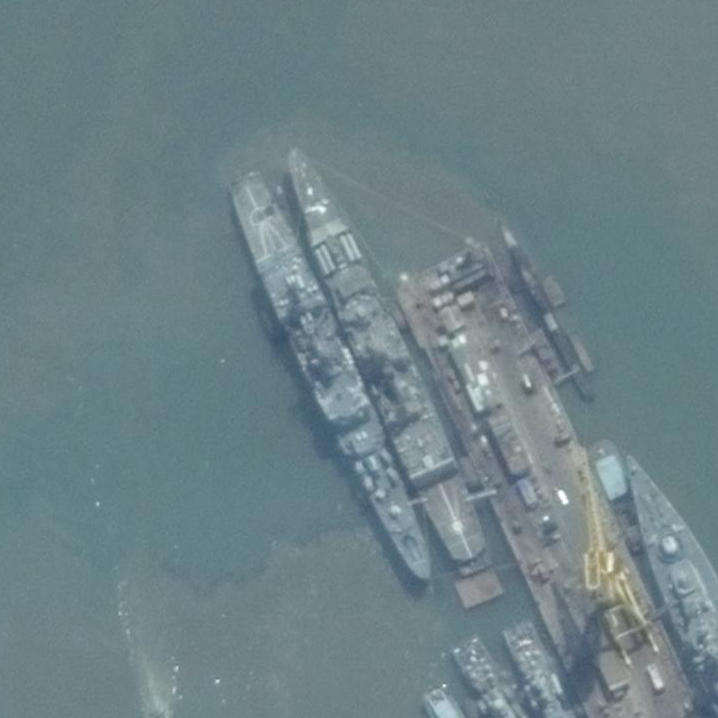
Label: cruiser